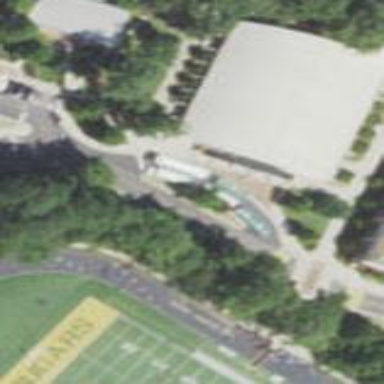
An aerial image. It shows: Fitness center building.